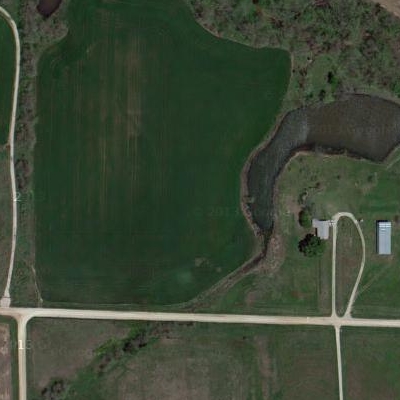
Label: aGrass